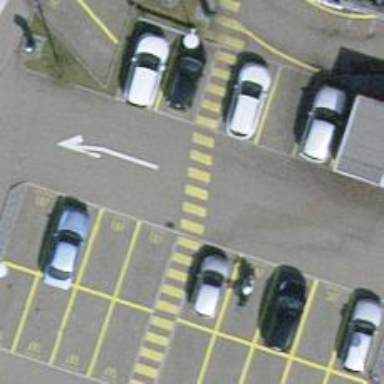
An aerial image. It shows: Zebra crossing on the road.